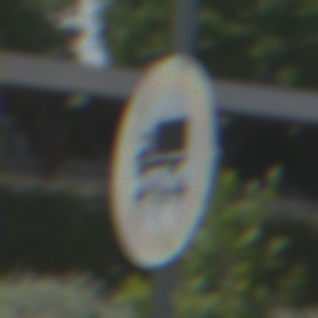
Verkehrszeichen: TatsaechlicheLaenge
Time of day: Midday
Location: Outdoor (Nature)
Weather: PartlyCloudy
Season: NotSpecified
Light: Natural